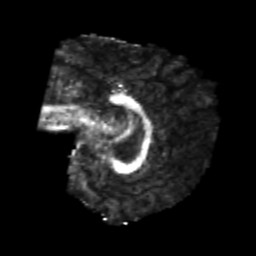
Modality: FA
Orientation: sagittal
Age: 20
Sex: male
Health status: healthy
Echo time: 0.074 s